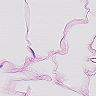
Metastatic tissue present: no